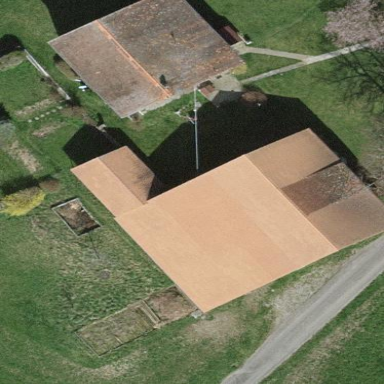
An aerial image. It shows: Barn.